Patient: sex F, age 52
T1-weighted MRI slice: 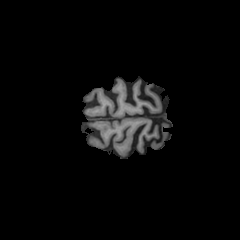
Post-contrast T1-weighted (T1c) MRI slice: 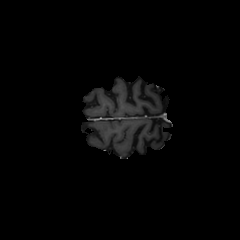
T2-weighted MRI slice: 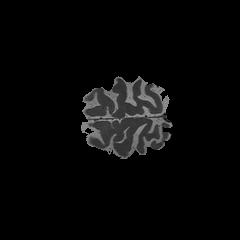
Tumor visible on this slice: no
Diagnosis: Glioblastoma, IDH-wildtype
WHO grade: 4